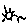
Label: sun